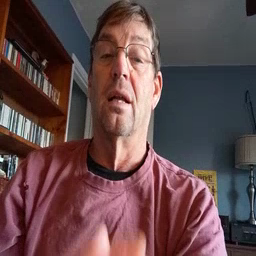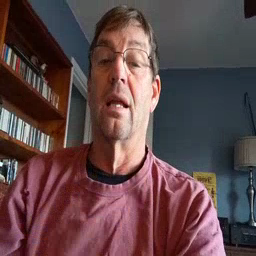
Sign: like